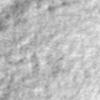
Label: no_change